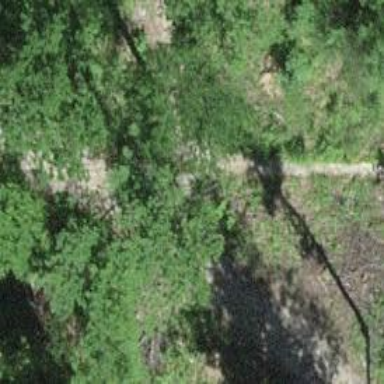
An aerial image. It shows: Pebblestone path.